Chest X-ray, AP view. Patient: 60 years old, sex M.
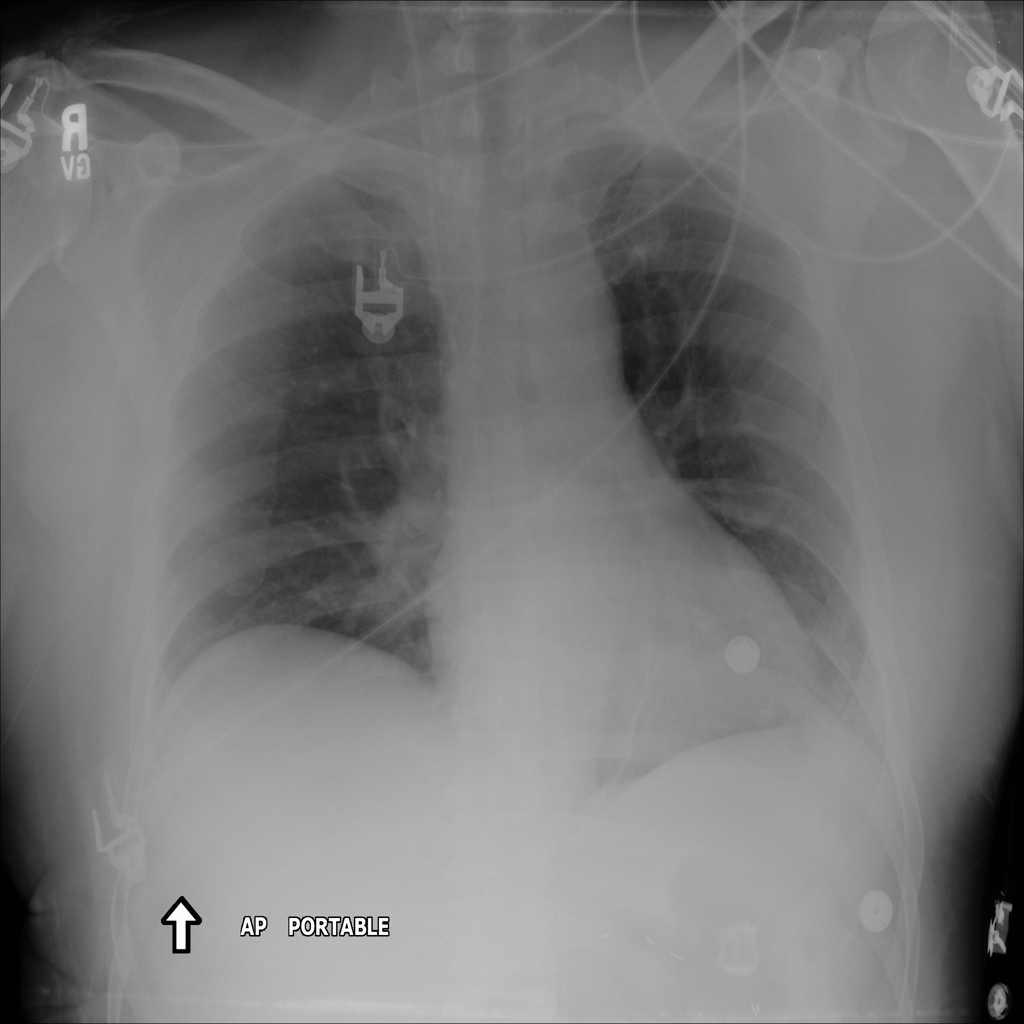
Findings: No Finding